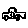
Label: car